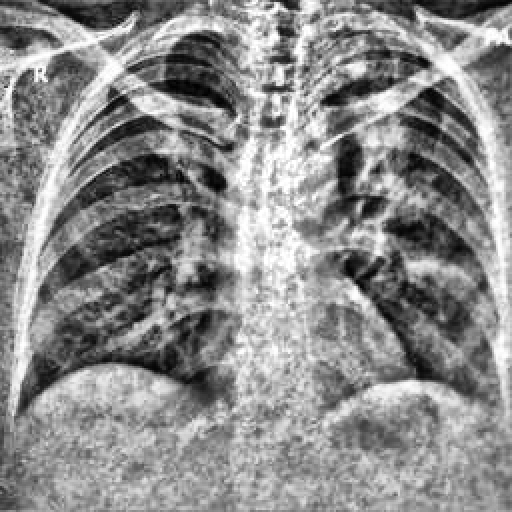
Finding: TUBERCULOSIS